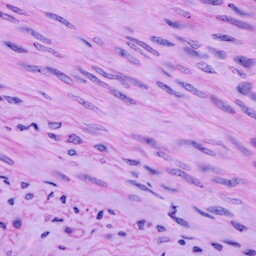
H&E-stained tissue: Cervix